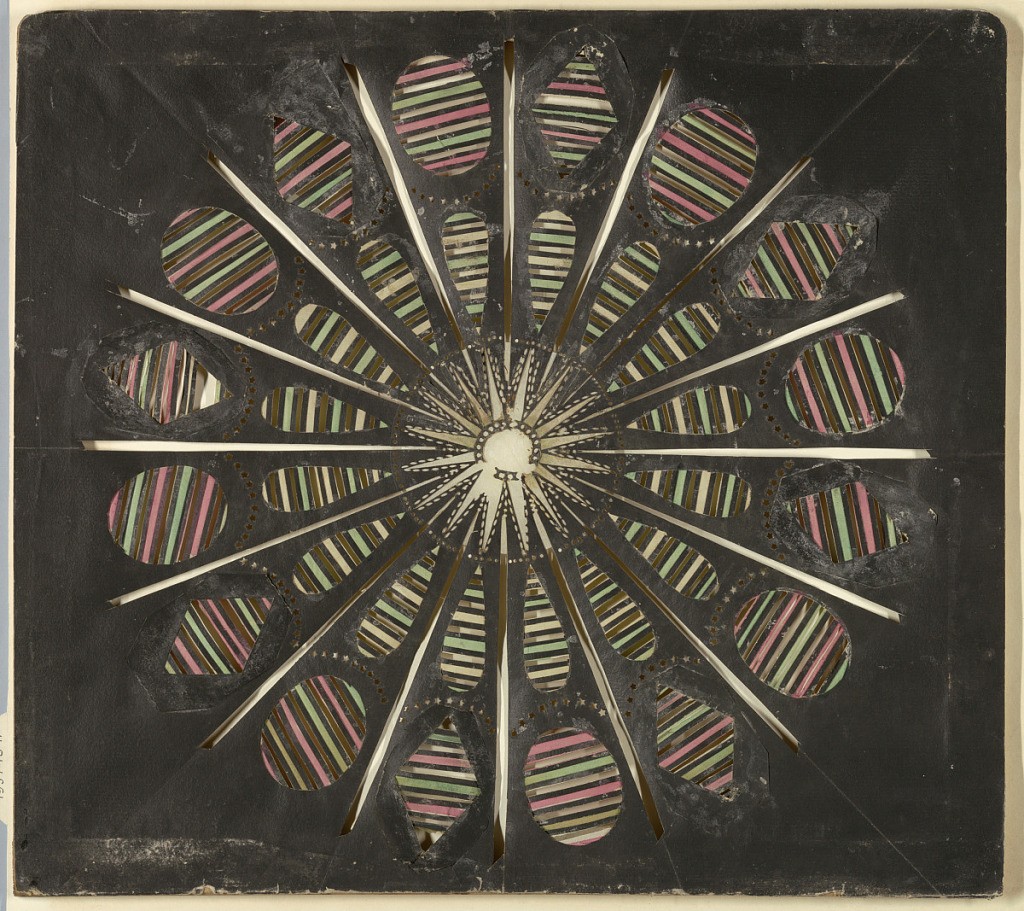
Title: Sixteen-pointed Star Surrounded by Circles
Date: ca. 1780
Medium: Cut paper on wood frame
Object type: Lantern slide
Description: Magic lantern slide, optical toy. On black field, a sixteen-pointed star within a surrounding pierced circle at center. Outside circle, sixteen rays composed of tear-shaped openings filled with transverse stripes of yellow, green, and black, and of alternating ovals and lozenges similarly filled with stripes of pink, green, and black.